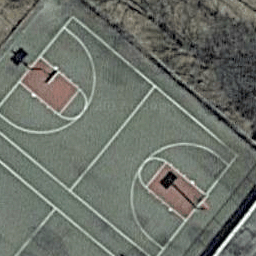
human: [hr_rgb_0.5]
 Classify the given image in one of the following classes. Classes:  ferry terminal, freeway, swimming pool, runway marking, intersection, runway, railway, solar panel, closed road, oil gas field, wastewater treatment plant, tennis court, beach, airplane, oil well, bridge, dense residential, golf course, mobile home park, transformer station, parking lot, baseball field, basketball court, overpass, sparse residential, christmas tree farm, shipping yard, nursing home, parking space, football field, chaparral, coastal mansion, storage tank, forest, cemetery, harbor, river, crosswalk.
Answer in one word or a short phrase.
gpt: basketball court